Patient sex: M
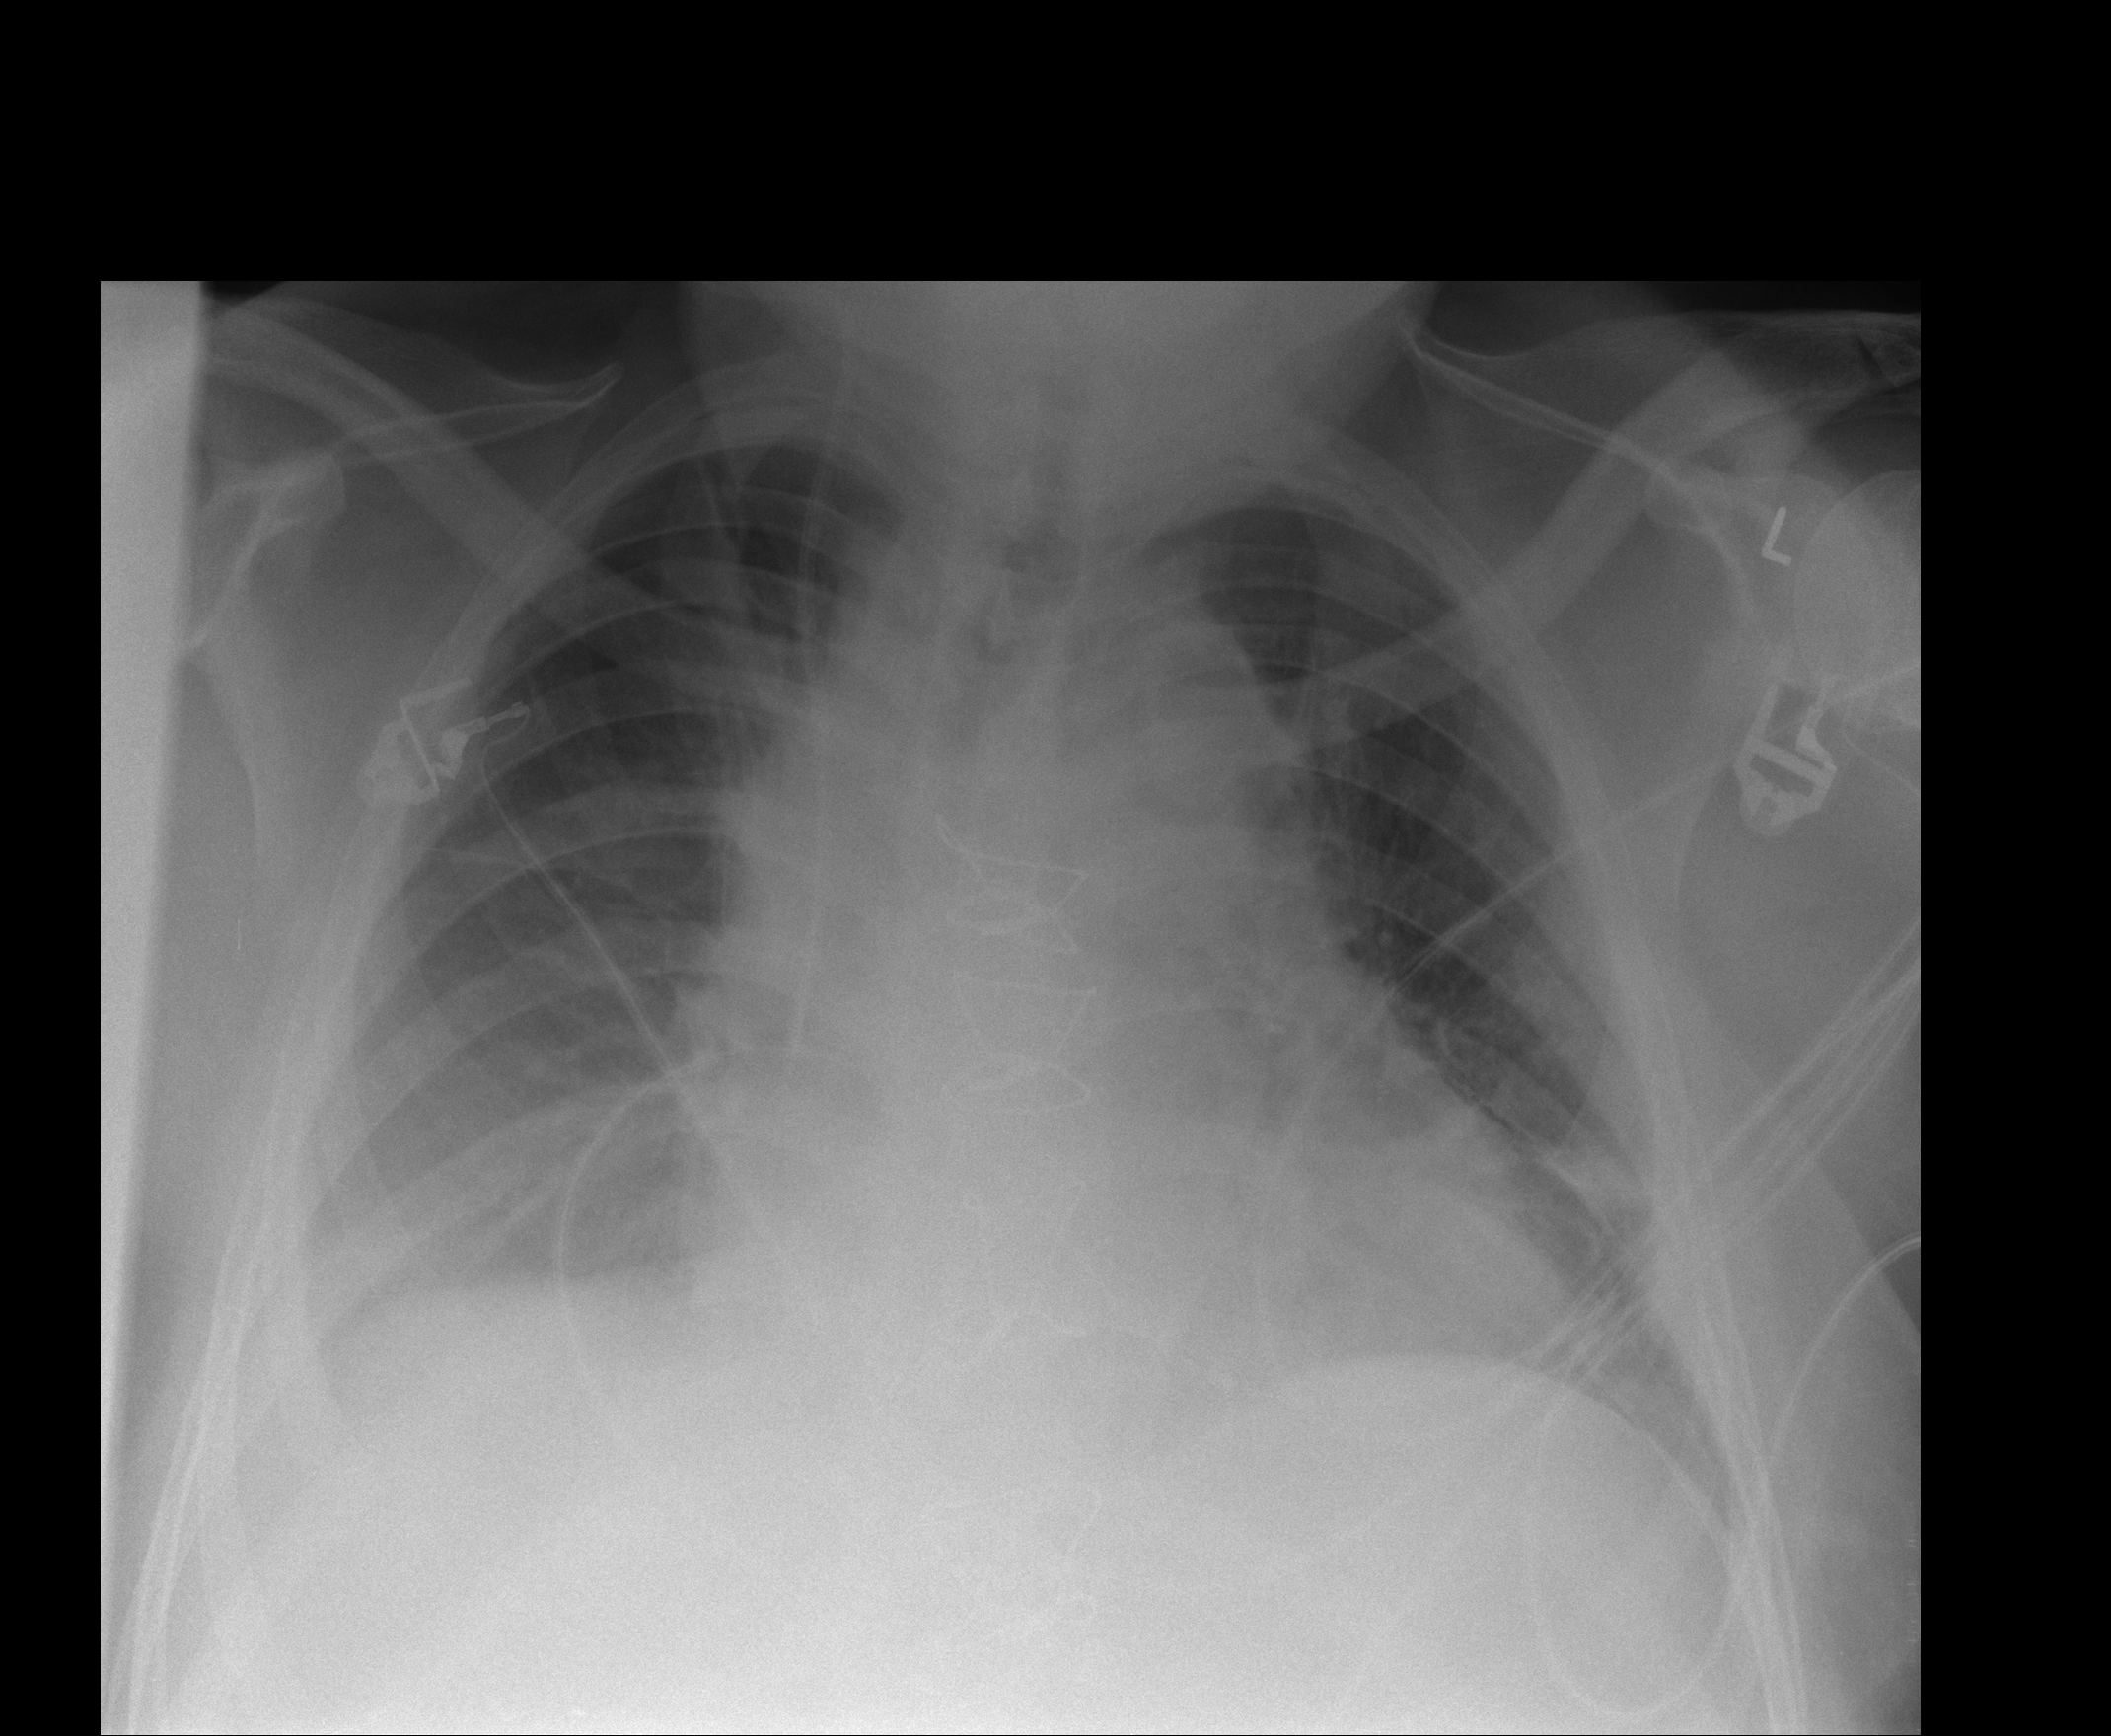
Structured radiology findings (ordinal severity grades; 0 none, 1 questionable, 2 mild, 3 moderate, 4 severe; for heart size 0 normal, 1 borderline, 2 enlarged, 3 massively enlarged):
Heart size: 2
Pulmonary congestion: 0
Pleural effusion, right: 1
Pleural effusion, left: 0
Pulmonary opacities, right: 1
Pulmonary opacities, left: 0
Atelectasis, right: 2
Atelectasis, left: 2